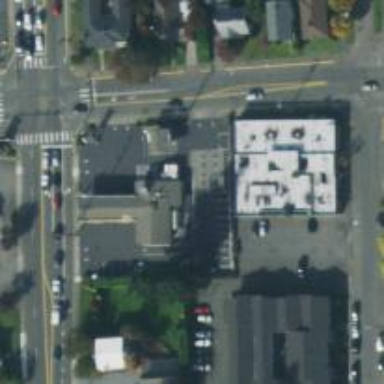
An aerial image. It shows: Convenience shop.